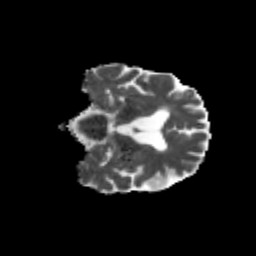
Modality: MD
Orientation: coronal
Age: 62
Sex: male
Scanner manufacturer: siemens
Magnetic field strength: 3 T
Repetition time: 4.71 s
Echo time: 0.0906 s